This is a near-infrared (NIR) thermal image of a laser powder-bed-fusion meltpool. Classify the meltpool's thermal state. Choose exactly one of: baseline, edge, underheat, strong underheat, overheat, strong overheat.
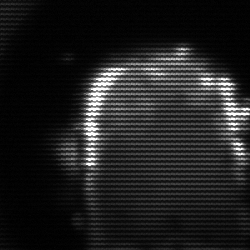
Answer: baseline